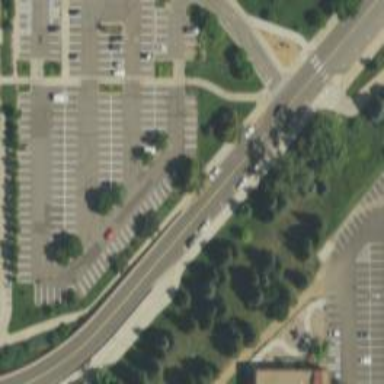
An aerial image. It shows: Parking lane with asphalt surface.